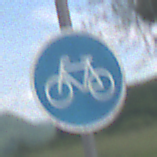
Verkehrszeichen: Radweg
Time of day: Midday
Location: Outdoor (RoadRail)
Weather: PartlyCloudy
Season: NotSpecified
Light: Natural